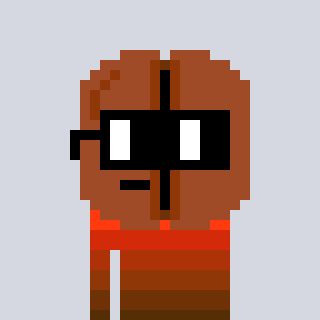
a pixel art character with square black glasses, a coffeebean-shaped head and a bluegrey-colored body on a cool background